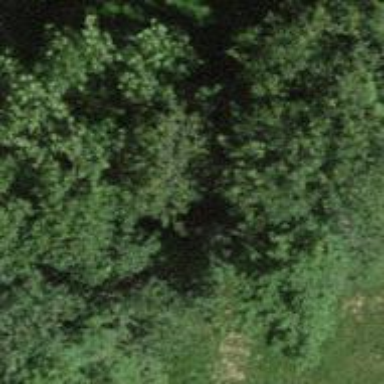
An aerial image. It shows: Row of trees in natural setting.